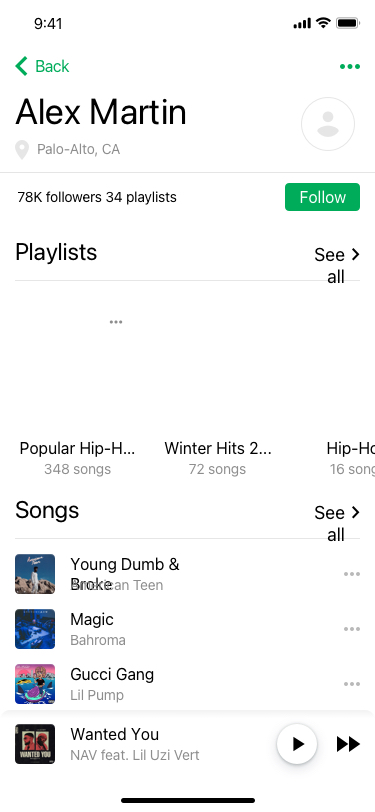
Text in this UI design:
Back
Alex Martin
Palo-Alto, CA
Follow
78K followers 34 playlists
Playlists
See all
Popular Hip-H…
348 songs
Winter Hits 2...
72 songs
Hip-Hop
16 songs
KK
9:41 AM
Songs
See all
Young Dumb & Broke
American Teen
Gucci Gang
Lil Pump
Magic
Bahroma
Wanted You
NAV feat. Lil Uzi Vert